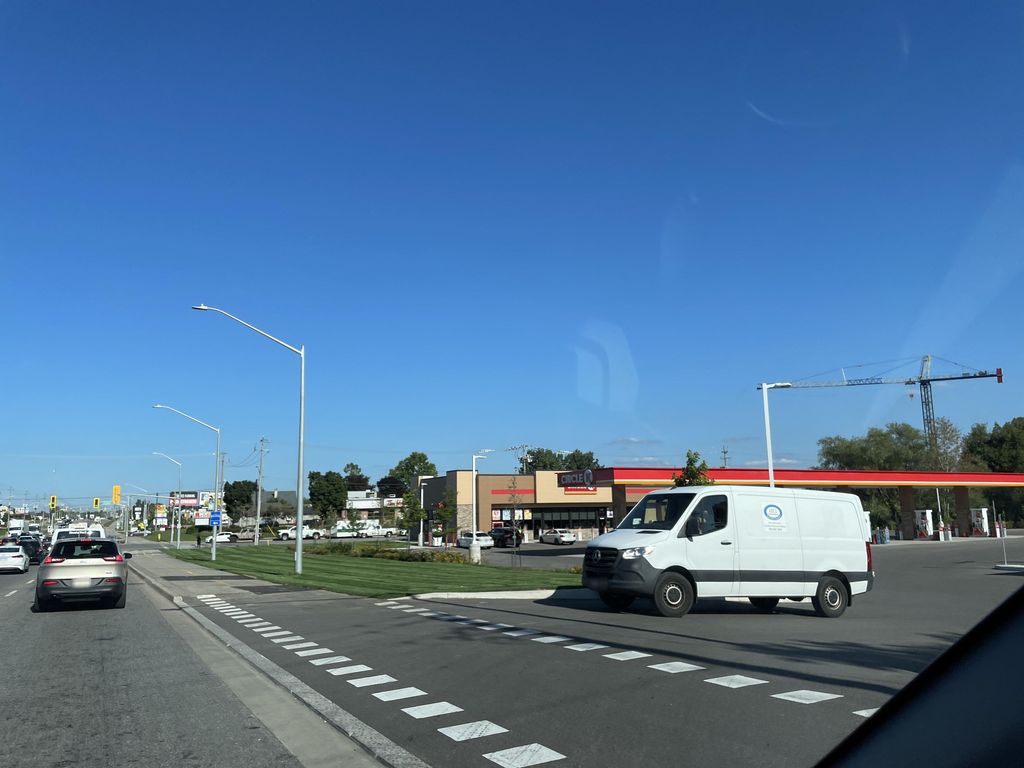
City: kitchener-waterloo